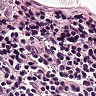
Metastatic tissue present: no